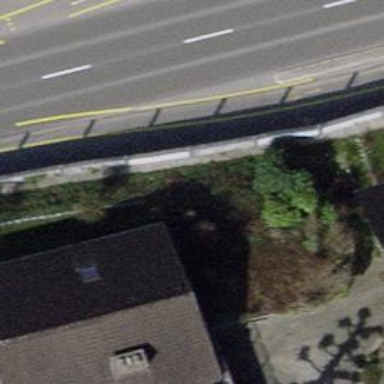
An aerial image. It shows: Sidewalk along the footway.